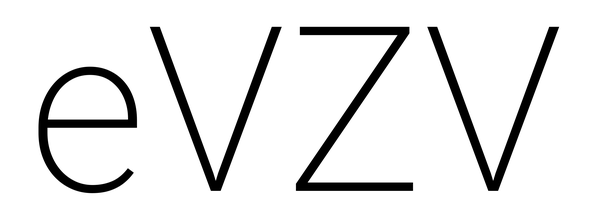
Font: Roboto_ExtraLight